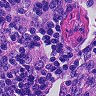
Metastatic tissue present: no